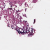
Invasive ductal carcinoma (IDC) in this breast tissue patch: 0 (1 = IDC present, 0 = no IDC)